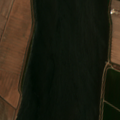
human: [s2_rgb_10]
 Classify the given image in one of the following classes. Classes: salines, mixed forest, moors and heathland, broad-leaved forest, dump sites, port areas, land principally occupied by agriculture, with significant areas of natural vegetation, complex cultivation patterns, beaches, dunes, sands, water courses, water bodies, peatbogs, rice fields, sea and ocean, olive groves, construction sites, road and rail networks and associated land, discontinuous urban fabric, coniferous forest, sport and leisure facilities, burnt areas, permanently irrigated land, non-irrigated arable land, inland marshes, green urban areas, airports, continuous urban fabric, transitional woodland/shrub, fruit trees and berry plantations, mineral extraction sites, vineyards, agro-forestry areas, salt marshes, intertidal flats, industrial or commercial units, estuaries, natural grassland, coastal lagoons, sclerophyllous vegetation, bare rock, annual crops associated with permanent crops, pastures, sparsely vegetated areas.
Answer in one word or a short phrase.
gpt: rice fields, pastures, estuaries